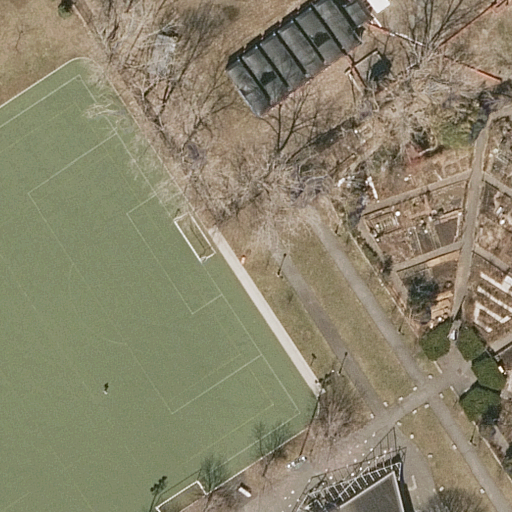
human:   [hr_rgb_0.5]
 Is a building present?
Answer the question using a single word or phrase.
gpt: yes

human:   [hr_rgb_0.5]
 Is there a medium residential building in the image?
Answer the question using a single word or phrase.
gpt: yes

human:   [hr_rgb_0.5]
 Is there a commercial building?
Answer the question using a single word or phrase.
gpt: no

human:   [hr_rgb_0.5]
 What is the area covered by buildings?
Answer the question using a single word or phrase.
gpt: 163m2

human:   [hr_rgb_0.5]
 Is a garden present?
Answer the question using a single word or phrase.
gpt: yes

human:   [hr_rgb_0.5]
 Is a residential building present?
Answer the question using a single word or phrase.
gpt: yes

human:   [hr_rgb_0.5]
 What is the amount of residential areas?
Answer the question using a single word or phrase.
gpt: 1

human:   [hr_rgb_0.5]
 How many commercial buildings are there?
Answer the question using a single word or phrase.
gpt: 0

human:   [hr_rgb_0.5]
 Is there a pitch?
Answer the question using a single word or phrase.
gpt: yes

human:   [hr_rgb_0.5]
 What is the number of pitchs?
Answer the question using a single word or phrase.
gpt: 1

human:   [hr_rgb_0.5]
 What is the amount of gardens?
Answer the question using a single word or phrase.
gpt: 1

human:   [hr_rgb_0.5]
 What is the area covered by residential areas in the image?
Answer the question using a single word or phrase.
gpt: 6655m2

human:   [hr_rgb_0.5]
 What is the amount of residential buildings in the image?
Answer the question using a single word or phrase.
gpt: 1

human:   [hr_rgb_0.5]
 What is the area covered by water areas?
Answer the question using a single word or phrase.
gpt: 0m2

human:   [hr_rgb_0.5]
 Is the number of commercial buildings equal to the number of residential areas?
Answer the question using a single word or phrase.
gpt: no

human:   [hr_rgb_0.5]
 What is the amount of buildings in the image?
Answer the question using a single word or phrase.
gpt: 1

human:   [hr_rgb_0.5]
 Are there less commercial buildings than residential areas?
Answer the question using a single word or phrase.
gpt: yes

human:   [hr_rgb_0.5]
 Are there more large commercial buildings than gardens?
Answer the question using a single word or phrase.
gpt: no

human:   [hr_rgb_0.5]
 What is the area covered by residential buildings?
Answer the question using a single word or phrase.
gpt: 163m2

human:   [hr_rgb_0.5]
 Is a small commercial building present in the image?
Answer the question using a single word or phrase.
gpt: no

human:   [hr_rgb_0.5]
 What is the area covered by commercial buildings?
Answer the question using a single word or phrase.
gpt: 0m2

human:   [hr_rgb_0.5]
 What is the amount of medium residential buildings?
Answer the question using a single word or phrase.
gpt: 1

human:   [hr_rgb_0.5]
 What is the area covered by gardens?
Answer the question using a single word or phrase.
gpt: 95m2

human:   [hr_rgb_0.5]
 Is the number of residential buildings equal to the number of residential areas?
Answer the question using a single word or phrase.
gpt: yes

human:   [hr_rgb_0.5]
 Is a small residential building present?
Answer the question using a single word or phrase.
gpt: no

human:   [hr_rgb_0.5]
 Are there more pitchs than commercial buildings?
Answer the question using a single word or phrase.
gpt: yes

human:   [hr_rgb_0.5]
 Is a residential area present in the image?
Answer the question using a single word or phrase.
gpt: yes

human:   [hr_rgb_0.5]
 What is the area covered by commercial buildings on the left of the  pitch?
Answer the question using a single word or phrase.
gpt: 0m2

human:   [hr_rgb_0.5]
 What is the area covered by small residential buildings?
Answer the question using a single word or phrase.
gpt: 0m2

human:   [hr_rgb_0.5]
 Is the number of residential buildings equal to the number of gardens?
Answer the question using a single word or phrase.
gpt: yes

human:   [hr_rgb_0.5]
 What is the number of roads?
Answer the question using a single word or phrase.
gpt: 0

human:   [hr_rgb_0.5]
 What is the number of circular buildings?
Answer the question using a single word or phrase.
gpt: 0

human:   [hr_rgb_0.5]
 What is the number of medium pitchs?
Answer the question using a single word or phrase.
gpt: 1

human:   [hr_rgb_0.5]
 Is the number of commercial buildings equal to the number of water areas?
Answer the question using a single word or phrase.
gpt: yes

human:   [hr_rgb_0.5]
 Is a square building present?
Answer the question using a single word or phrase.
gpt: no

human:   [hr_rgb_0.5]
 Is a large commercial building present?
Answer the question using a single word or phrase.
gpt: no

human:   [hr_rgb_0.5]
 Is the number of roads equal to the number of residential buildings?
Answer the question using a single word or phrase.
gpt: no

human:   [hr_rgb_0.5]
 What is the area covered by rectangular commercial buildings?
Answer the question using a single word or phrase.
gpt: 0m2

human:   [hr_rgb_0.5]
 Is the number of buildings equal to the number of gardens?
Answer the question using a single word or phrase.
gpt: yes

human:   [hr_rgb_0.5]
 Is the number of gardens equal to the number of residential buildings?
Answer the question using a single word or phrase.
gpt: yes

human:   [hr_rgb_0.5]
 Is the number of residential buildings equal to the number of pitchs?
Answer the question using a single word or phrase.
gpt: yes

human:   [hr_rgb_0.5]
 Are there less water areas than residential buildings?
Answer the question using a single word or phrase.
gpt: yes

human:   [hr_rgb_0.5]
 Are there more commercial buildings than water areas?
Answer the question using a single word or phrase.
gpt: no

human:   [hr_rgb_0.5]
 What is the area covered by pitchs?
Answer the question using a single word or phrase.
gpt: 232m2

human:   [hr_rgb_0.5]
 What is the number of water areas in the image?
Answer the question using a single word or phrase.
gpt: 0

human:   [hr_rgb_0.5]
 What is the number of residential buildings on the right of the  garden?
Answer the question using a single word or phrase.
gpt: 0

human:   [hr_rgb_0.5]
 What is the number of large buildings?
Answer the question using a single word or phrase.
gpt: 0

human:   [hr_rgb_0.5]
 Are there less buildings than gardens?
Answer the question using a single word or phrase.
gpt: no

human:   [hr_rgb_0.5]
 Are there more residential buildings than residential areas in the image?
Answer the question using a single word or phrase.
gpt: no

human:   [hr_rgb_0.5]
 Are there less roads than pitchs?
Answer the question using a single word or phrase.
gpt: yes

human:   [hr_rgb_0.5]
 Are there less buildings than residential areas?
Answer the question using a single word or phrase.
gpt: no

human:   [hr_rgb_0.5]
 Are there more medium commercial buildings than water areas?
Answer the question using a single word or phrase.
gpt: no

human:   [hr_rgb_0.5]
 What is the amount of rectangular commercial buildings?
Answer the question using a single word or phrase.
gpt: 0

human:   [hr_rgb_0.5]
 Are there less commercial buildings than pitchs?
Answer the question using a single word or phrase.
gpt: yes

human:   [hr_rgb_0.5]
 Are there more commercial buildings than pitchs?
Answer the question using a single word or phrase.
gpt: no

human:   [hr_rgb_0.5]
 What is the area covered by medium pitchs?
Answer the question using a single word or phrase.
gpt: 232m2

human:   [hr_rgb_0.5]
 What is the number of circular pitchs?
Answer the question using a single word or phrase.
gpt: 0

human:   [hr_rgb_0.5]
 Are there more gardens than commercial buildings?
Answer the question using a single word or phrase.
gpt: yes

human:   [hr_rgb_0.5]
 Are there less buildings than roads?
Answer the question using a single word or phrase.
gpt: no

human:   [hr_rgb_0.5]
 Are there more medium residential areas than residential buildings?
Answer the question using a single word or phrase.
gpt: no

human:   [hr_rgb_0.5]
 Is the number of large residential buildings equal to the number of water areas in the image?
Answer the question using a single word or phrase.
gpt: yes

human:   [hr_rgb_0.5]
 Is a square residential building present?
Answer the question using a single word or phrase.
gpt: no

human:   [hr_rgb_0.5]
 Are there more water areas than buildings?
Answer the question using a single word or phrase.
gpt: no

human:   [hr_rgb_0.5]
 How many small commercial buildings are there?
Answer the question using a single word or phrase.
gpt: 0